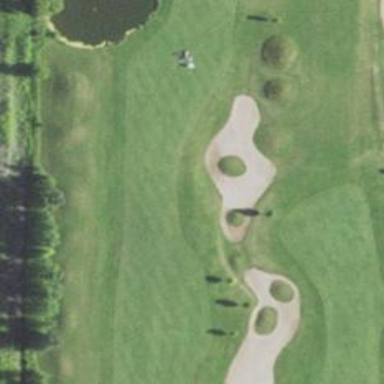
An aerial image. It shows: Grassy area designated as golf fairway.